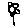
Label: flower